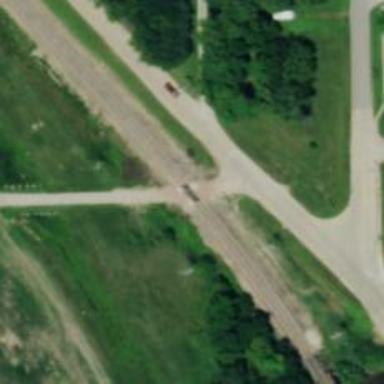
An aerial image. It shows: Railway level crossing.